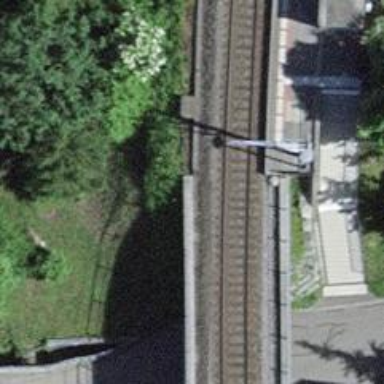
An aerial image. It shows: Bridge with single railway track electrified by contact line.